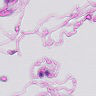
Metastatic tissue present: no